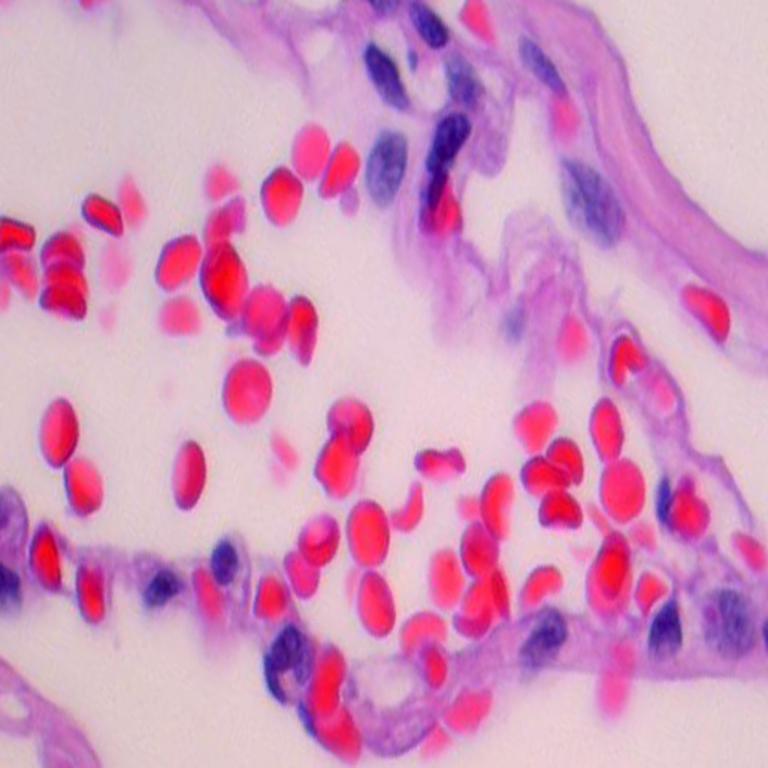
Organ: lung
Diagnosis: benign